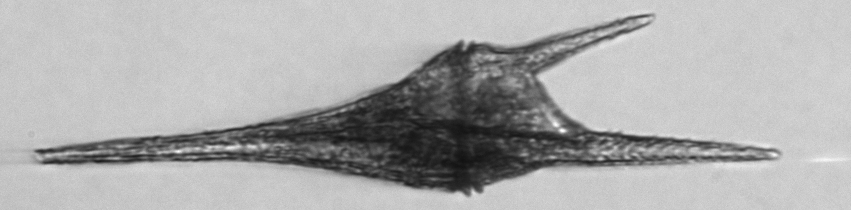
Label: Tripos_furca